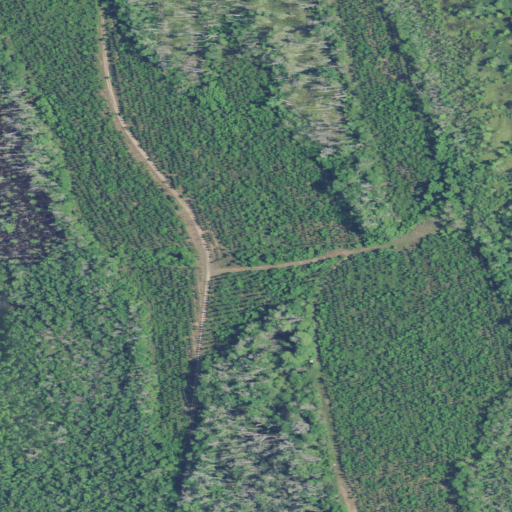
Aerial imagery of island in South Carolina named Rogers Islands containing woody wetlands, evergreen forest, open development, shrub, grassland, and herbaceous wetlands